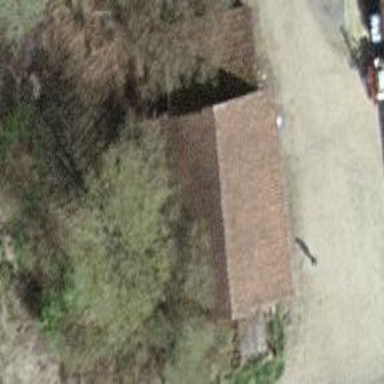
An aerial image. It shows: Rural barn.